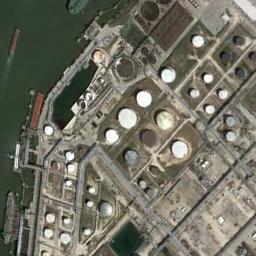
Label: storage tanks